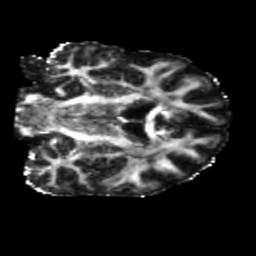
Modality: FA
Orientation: coronal
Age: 42
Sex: male
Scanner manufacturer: siemens
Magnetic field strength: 3 T
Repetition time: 5.25 s
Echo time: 0.08 s